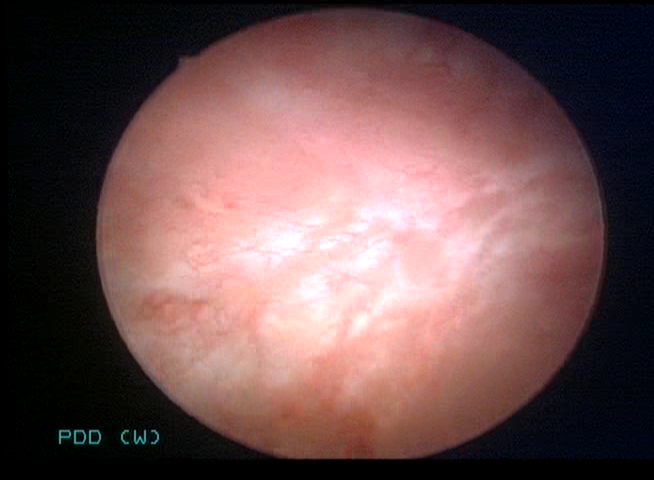
Modality: WLC
Class: Normal mucosa
Bladder cancer association: No